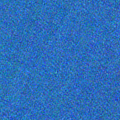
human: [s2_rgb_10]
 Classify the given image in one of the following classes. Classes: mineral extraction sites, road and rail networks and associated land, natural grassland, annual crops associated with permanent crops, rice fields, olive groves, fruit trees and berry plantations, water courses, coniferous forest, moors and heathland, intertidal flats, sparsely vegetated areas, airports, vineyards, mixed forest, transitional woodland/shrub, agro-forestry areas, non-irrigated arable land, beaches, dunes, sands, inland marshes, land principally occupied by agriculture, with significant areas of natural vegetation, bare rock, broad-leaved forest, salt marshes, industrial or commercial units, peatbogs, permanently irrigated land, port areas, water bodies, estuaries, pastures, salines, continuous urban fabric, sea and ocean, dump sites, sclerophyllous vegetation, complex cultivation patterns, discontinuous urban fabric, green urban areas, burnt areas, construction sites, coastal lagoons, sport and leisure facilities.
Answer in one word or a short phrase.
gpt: sea and ocean